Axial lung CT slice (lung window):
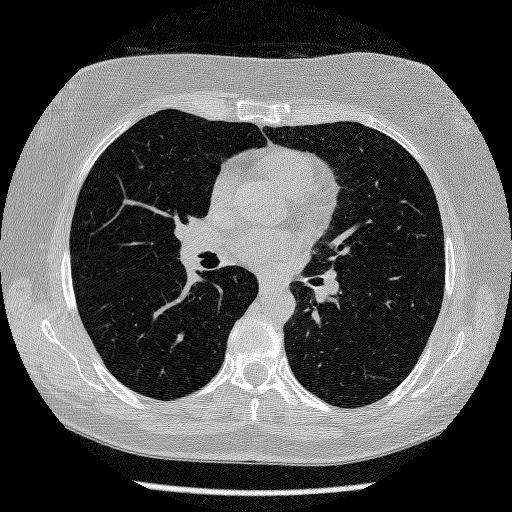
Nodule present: no